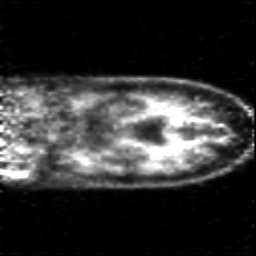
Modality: PET
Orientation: coronal
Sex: female
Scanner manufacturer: siemens